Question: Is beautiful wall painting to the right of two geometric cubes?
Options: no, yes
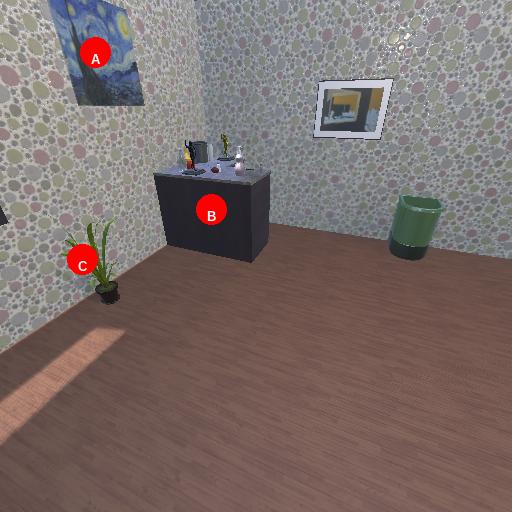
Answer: no